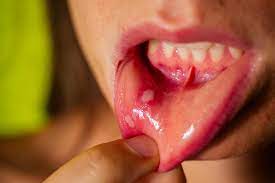
Condition: Mouth Ulcer